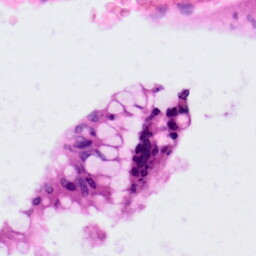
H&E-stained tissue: Colon